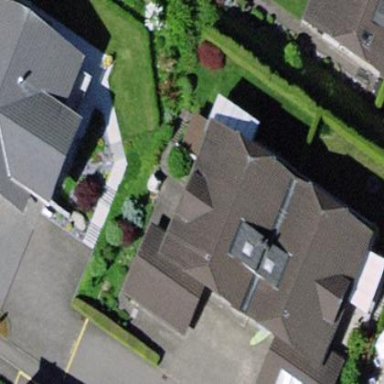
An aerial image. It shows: Terrace building.